Question: I am using Android Studio 0.8.14, and I have included the module from <URL> but it always show me
Error:(27, 29) error: package uk.co.senab.photoview does not exist
But within the program the import uk.co.senab.photoview.PhotoViewAttacher; without any error.
That's puzzled me.
I have been trying to resolve this without any success.

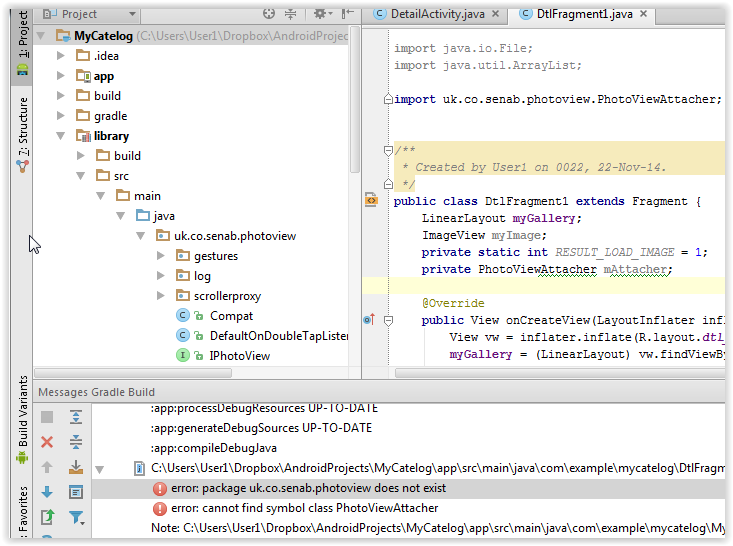
Answer: you should check first: <URL>
then - if this does not fix your issue you should create a dependancy of your library:
reference which helped me to solve this problem:
<URL>
in this case you should add : [your-photo-library-name] dependancy for your main app in Project Structure Screen.
Hope it helps.